Interaction volume radius: 10 \u00c5
Interaction volume height: 10 \u00c5
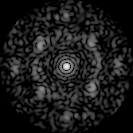
Disorder parameter: 0.6316